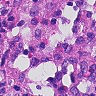
Metastatic tissue present: no